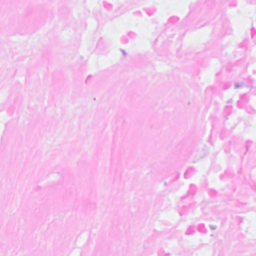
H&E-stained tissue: Breast